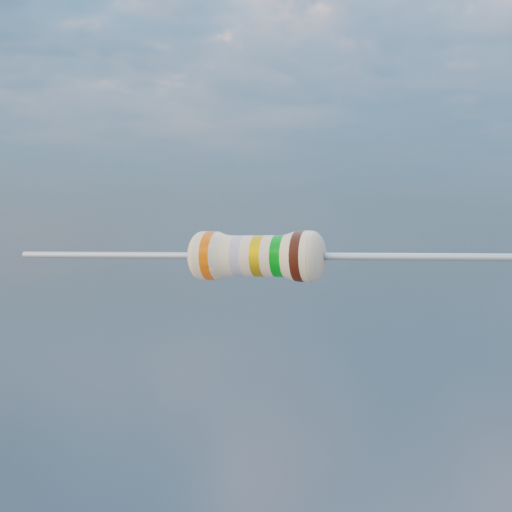
Resistor colour bands (in order): orange, silver, gold, green, brown